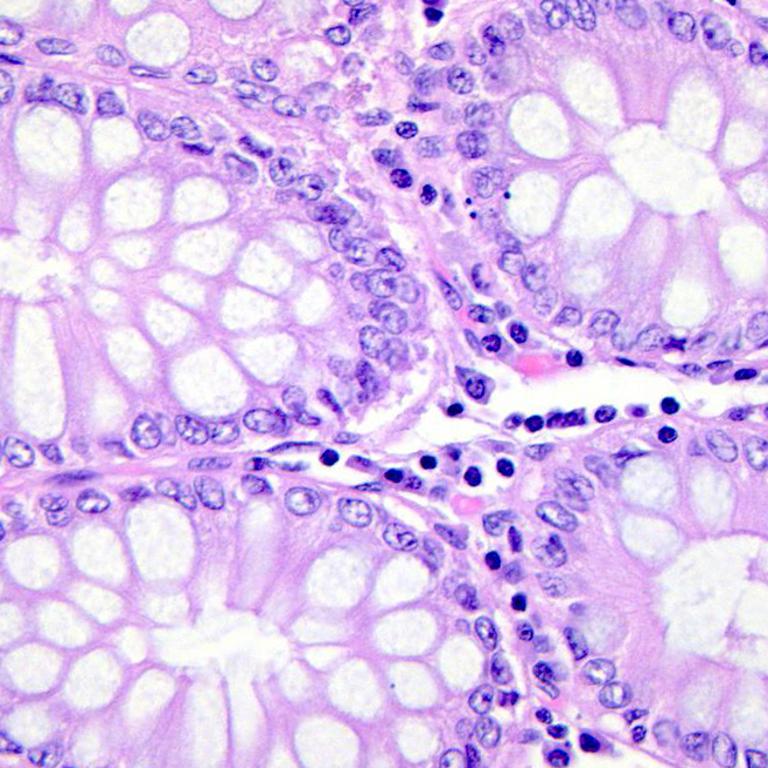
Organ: colon
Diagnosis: benign